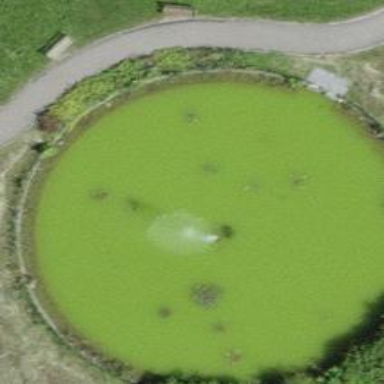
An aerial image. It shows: Beautiful fountain.